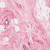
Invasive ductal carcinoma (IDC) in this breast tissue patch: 0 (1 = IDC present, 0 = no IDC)